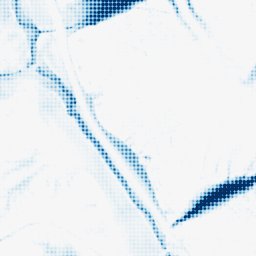
Category: morphological
Decomposition family: morphological
Decomposition parameters: operation: closing
size: 20
Upsampling method: sinc_blackman
Upsampling parameters: scale: 8
kernel_size: 8
Upsampling scale: 8